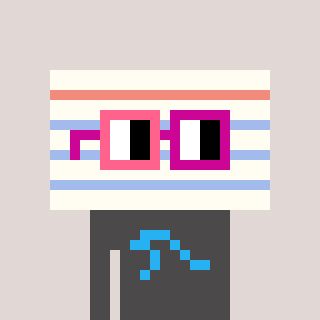
a pixel art character with square pink and red glasses, a empty notebook page-shaped head and a grayscale-colored body on a warm background